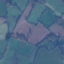
Label: Pasture